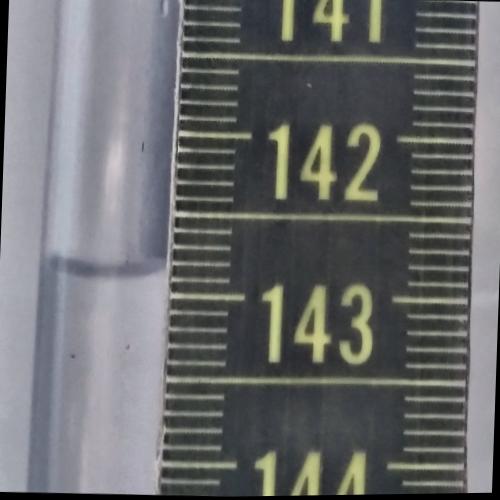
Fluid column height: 142.9 cm